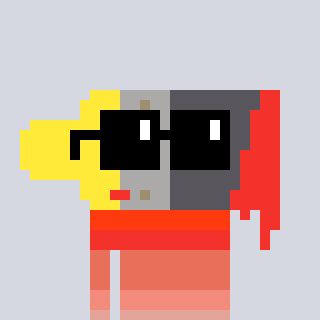
a pixel art character with square black sunglasses, a paintbrush-shaped head and a redpinkish-colored body on a cool background